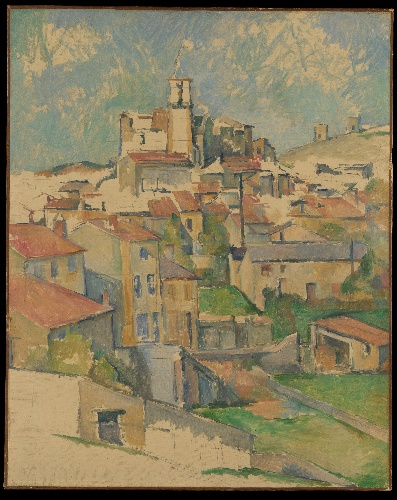
Title: Gardanne
Artist: Paul Cézanne
Artist bio: French, Aix-en-Provence 1839–1906 Aix-en-Provence
Date: 1885–86
Object type: Painting
Classification: Paintings
Medium: Oil on canvas
Dimensions: 31 1/2 x 25 1/4 in. (80 x 64.1 cm)
Department: European Paintings
Credit line: Gift of Dr. and Mrs. Franz H. Hirschland, 1957
Accession year: 1957
Repository: Metropolitan Museum of Art, New York, NY
Tags: Towns|Buildings